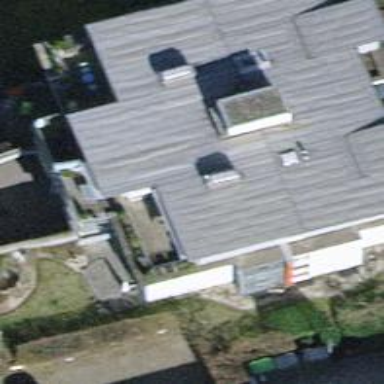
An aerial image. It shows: Building with flat roof.